Interaction volume radius: 10 \u00c5
Interaction volume height: 30 \u00c5
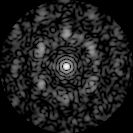
Disorder parameter: 0.6883